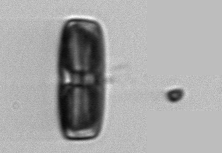
Label: Ephemera